Interaction volume radius: 5 \u00c5
Interaction volume height: 25 \u00c5
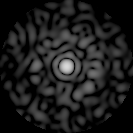
Disorder parameter: 0.8314